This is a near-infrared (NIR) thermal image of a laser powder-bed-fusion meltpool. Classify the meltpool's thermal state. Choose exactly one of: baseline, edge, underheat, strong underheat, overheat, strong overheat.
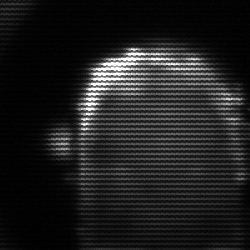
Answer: baseline